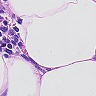
Metastatic tissue present: no